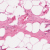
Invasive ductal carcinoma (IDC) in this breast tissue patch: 0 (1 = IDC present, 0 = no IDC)